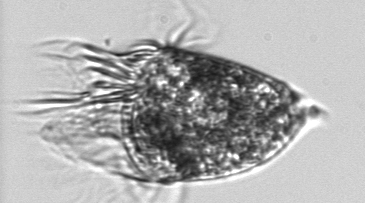
Label: Strombidium_morphotype1